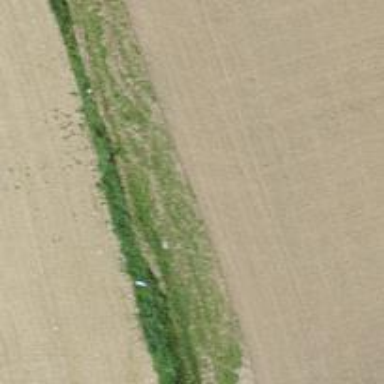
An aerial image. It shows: Track with grade 5 tracktype.